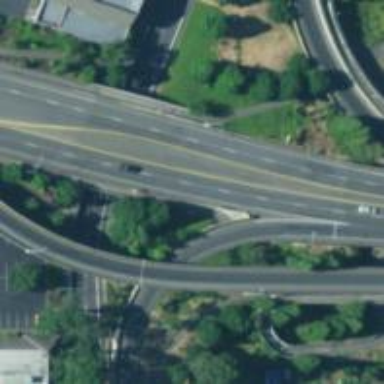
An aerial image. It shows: Trunk link highway bridge with asphalt surface.